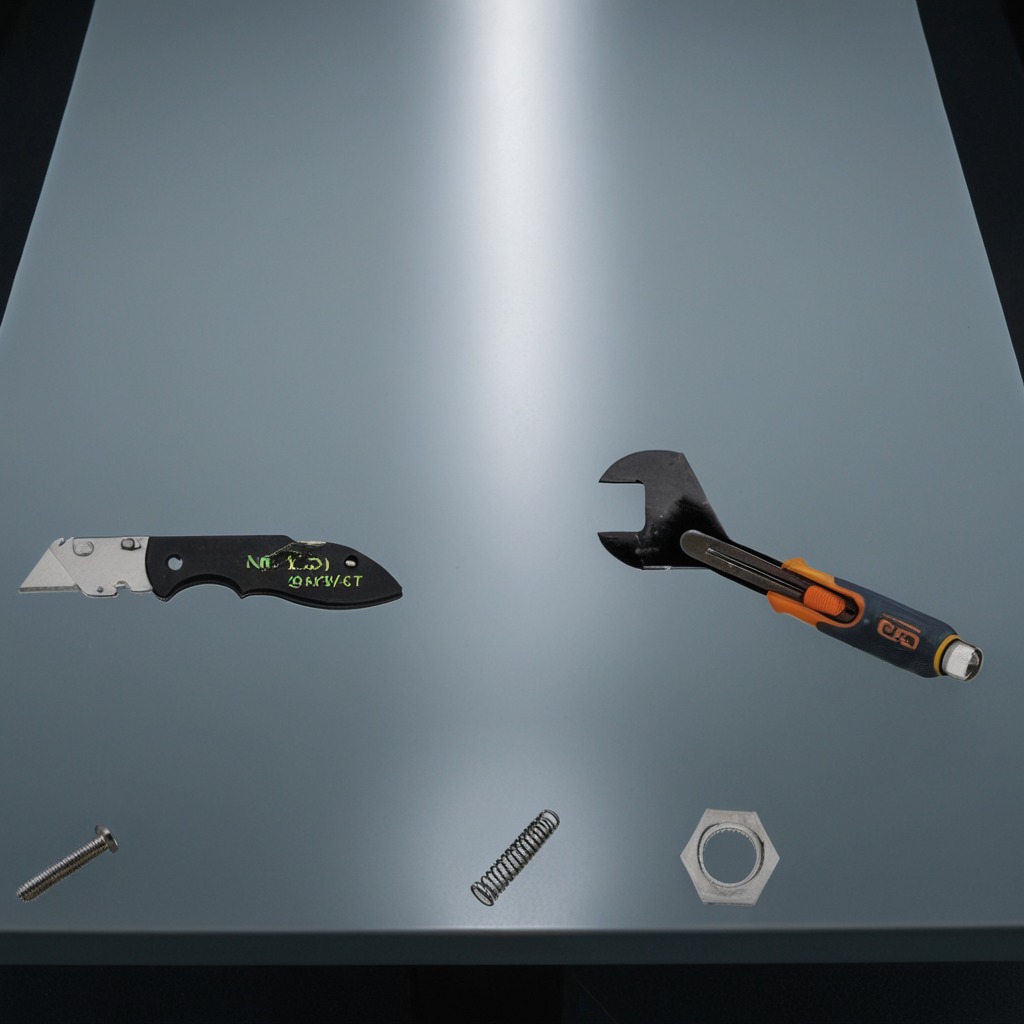
A utility knife, a metal machine screw, a coiled metal spring, a metal nut, and a wrench are lying on the clean empty table in a railway signal maintenance room.